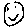
Label: smiley face